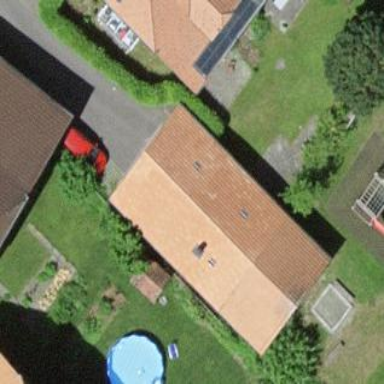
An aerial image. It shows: Garage.